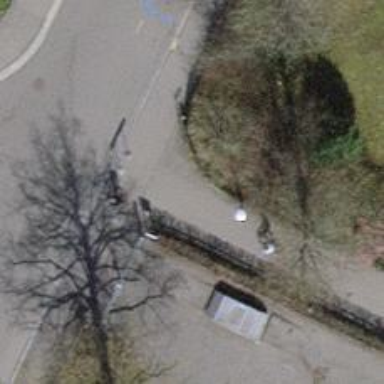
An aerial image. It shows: Double openable cycle barrier.